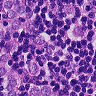
Metastatic tissue present: yes